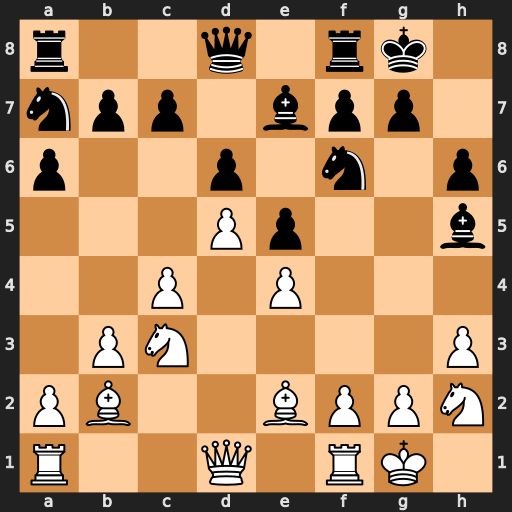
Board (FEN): r2q1rk1/npp1bpp1/p2p1n1p/3Pp2b/2P1P3/1PN4P/PB2BPPN/R2Q1RK1
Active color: w
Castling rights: -
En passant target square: -
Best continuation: Bxh5